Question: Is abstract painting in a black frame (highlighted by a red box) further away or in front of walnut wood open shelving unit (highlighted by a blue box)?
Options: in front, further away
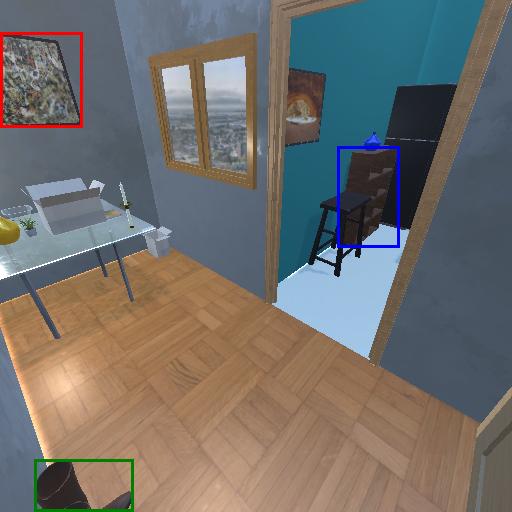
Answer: in front